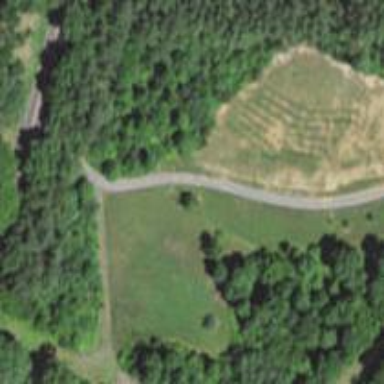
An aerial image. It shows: Driveway leading to service road.